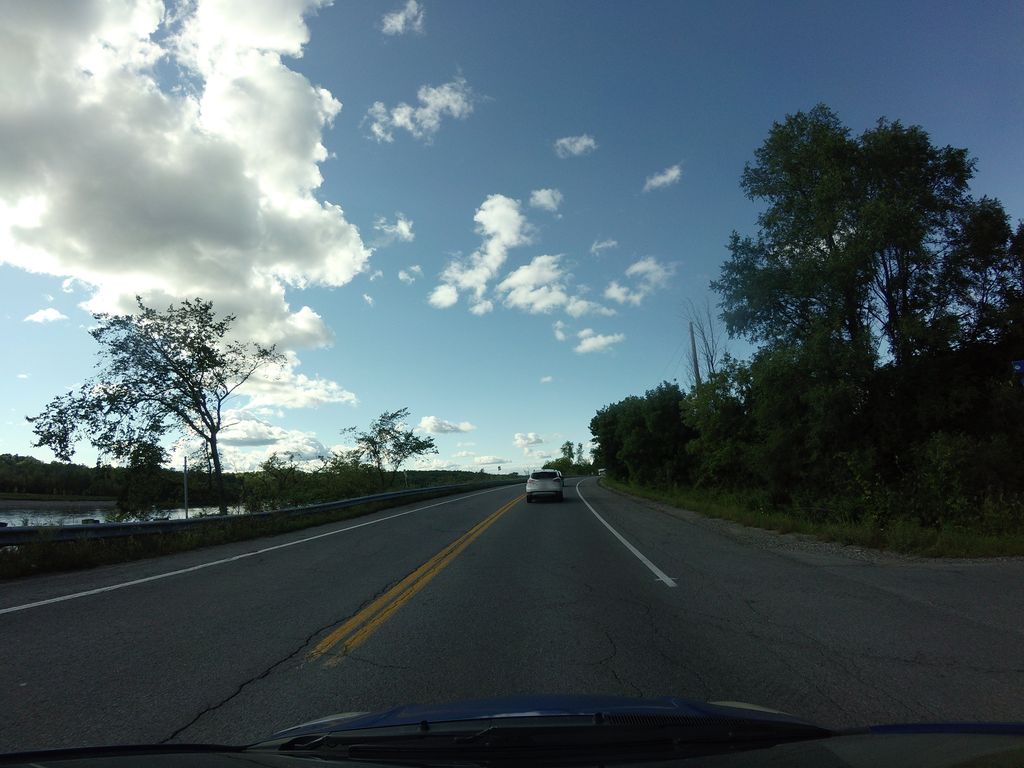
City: ottawa-gatineau